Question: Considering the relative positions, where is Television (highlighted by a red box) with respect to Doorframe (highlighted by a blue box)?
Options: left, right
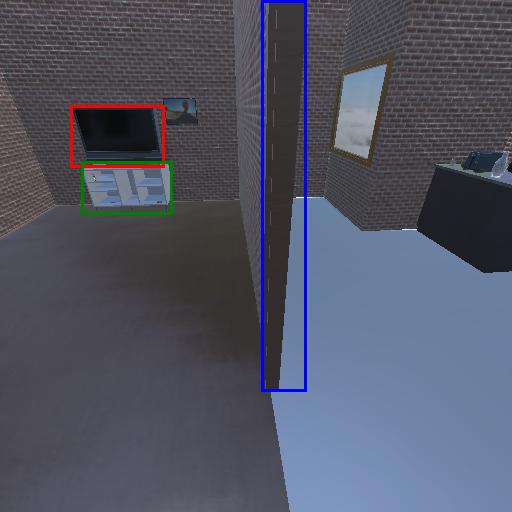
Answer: left